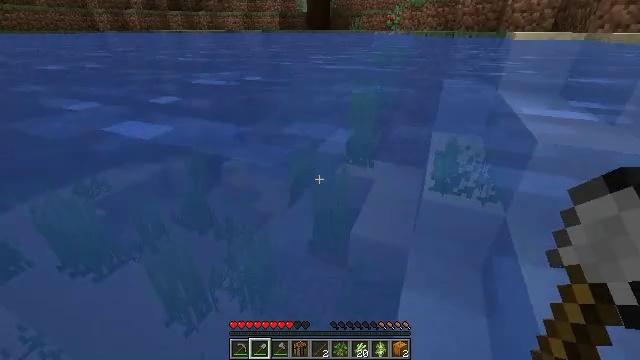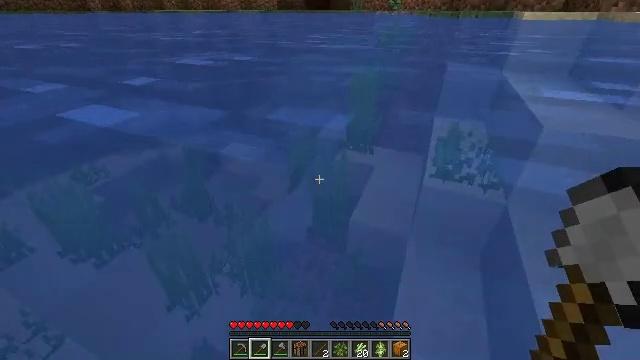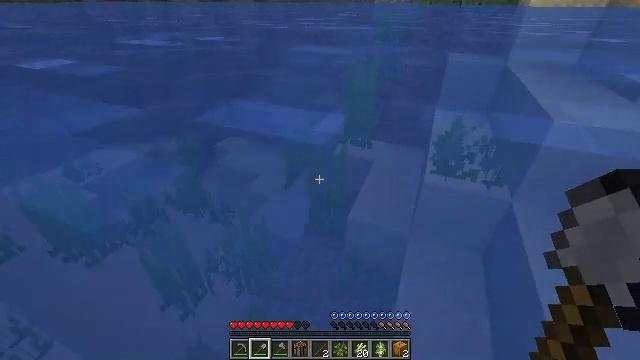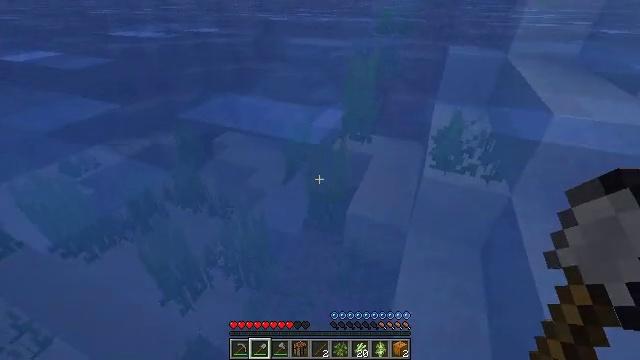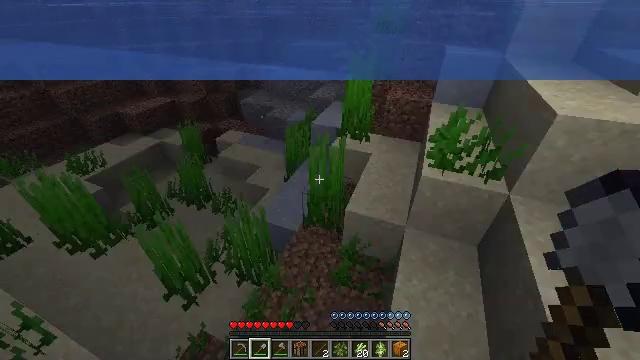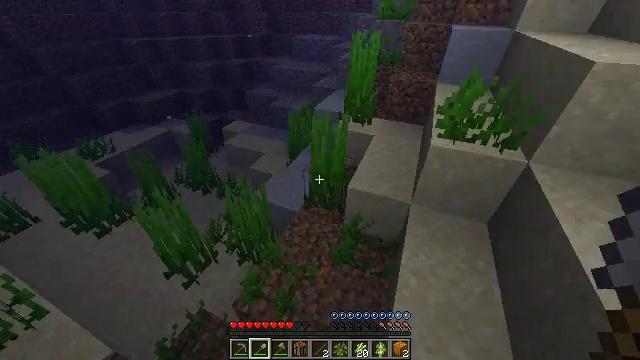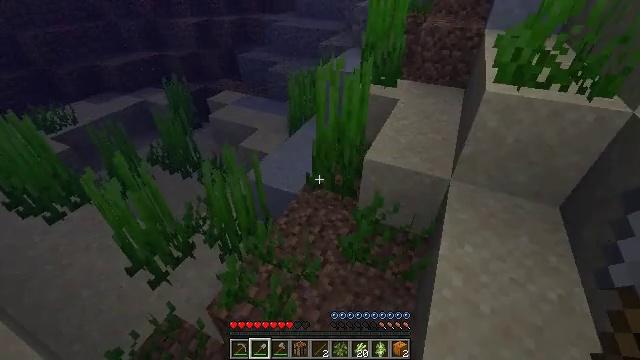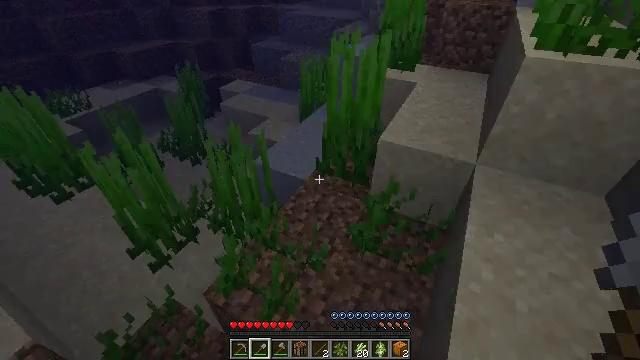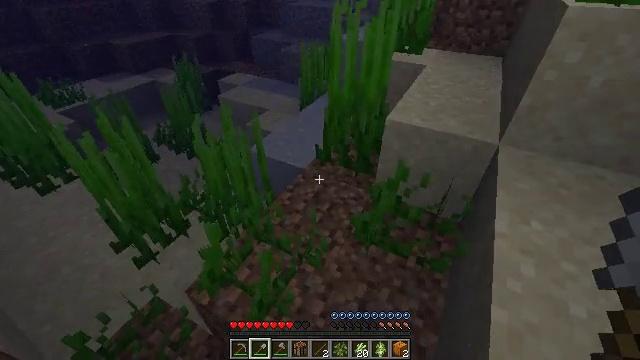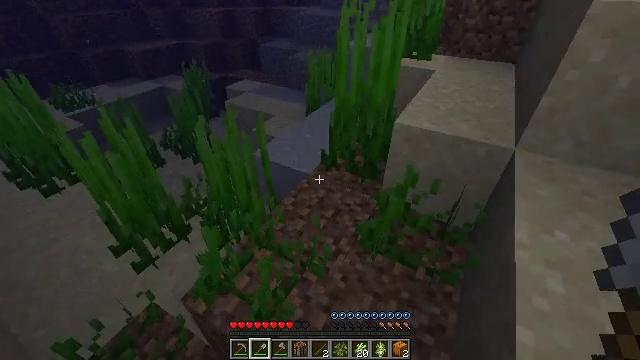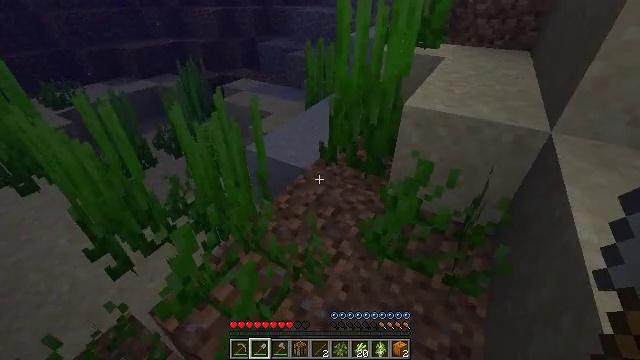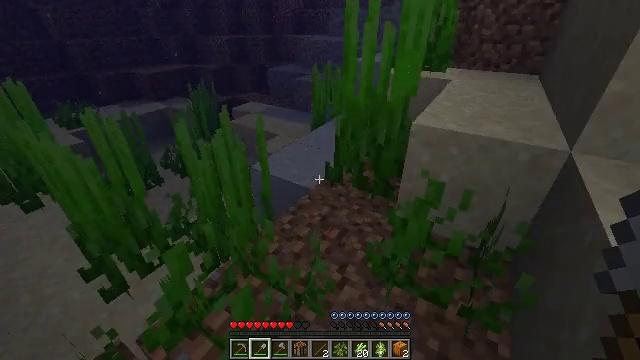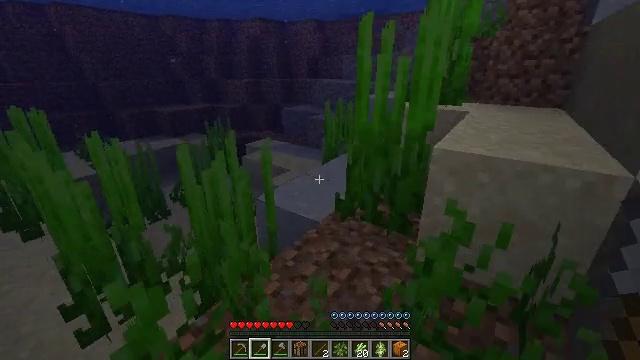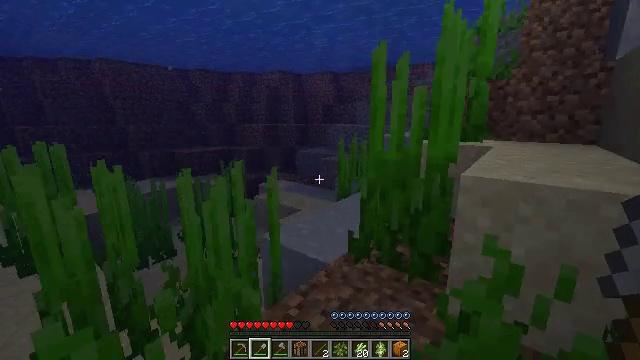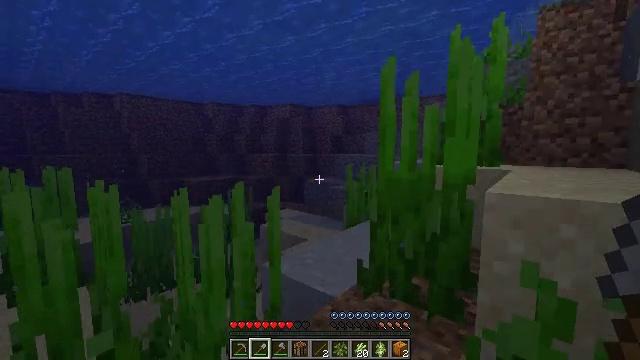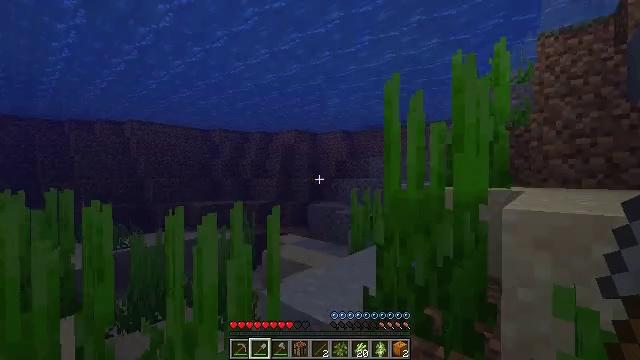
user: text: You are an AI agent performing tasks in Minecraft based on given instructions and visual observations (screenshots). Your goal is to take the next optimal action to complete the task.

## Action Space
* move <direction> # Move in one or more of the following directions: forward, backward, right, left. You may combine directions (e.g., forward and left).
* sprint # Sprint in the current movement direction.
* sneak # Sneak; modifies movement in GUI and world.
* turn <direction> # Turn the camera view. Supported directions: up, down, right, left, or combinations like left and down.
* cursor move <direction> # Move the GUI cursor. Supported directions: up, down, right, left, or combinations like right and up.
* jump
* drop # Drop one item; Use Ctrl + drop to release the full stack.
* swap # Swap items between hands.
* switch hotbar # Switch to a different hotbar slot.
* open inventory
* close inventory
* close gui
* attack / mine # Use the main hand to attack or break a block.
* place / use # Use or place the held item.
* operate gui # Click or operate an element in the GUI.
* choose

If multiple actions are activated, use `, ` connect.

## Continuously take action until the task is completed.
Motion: motion action
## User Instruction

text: Harvest sweet berries by mining the bush.
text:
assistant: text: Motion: move forward, sprint, turn down
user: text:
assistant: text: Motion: move forward, sprint, turn down
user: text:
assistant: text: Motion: move forward, sprint, turn down
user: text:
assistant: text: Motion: move forward, sprint
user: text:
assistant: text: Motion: move forward, sprint
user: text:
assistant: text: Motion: move forward, sprint, turn left and down
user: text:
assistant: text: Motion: move forward, sprint, turn left
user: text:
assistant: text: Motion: move forward, sprint
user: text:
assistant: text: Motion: move forward, sprint, turn left and up
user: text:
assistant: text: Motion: move forward, sprint, turn up
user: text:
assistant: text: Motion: move forward, sprint, turn left and up
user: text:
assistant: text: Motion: move forward, sprint, turn left and up
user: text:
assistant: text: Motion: move forward, sprint, turn left and up
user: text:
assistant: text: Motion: move forward, sprint, turn left and up
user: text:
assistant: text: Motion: move forward, sprint, turn left and up
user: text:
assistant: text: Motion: move forward, sprint, turn up
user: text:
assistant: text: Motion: move forward, sprint, turn up
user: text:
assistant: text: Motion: move forward, sprint, turn up
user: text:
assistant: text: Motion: move forward, sprint, turn up
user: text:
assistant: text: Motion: move forward, sprint, turn up
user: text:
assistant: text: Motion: move forward, sprint, turn up
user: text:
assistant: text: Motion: move forward, sprint, turn right and up
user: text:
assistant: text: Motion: move forward, sprint, turn right and up
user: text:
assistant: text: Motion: move forward, sprint, turn right and up
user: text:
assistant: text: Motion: move forward, sprint, turn right and up
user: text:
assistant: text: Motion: move forward, sprint, turn right and up
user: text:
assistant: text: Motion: move forward, sprint, turn right and up
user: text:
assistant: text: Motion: move forward, sprint
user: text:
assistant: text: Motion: move forward, sprint, turn up
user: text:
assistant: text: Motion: move forward, sprint